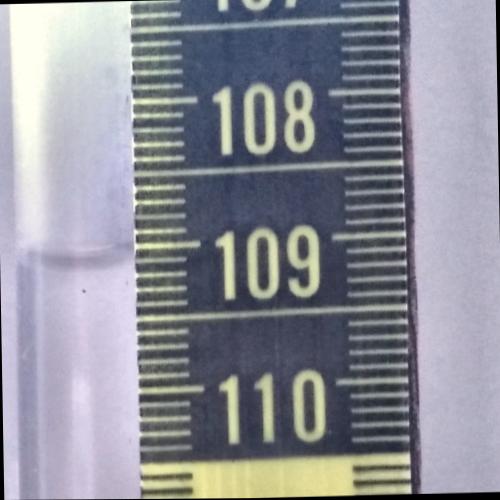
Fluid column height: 109.0 cm